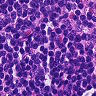
Metastatic tissue present: no